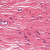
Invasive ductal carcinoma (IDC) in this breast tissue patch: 0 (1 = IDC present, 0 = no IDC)